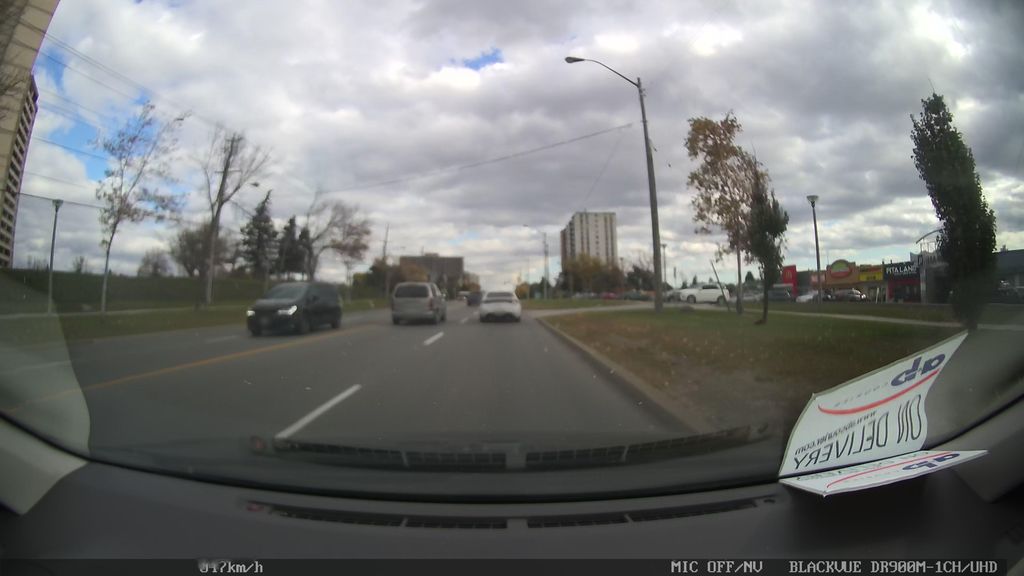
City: toronto